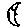
Label: moon